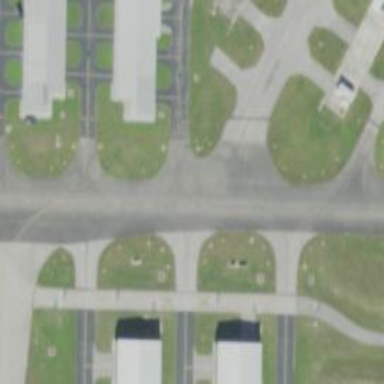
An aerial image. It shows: View of taxiway at the airport.